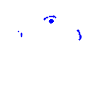
Particle: kaon